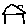
Label: house